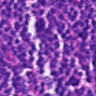
Metastatic tissue present: no